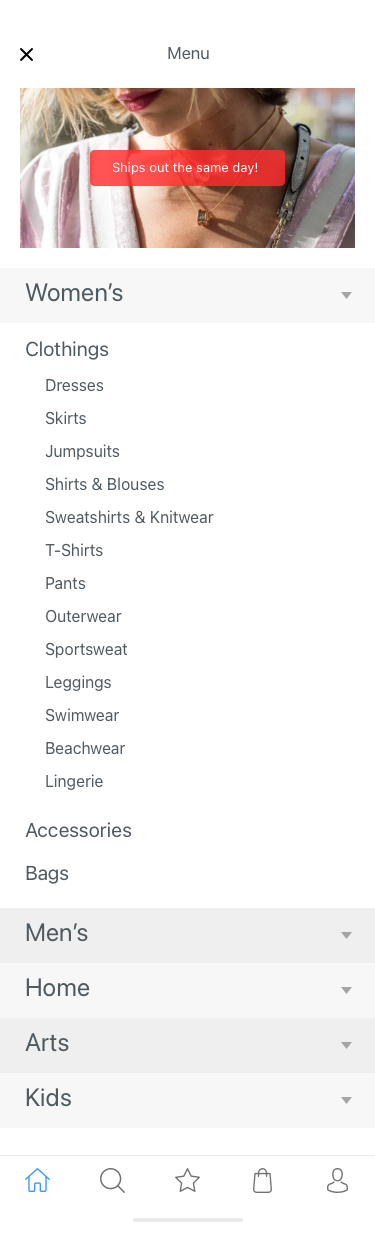
Text in this UI design:
Kids
Arts
Home
Men’s
Clothings
Accessories
Bags
Dresses
Skirts
Jumpsuits
Shirts & Blouses
Sweatshirts & Knitwear
T-Shirts
Pants
Outerwear
Sportsweat
Leggings
Swimwear
Beachwear
Lingerie
Women’s
Ships out the same day!
Menu